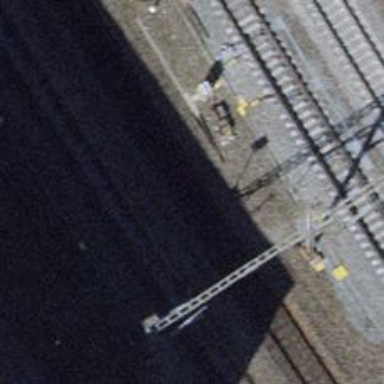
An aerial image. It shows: Single-track electrified railway with contact line.